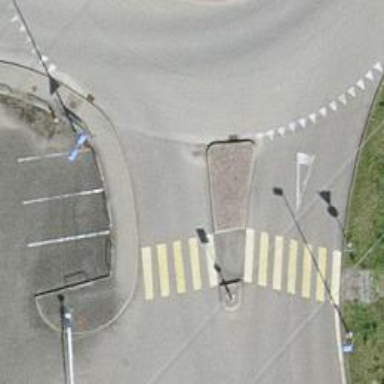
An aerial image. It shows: Uncontrolled zebra crossing on the road.